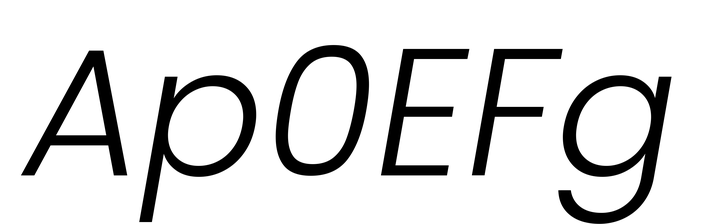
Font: Poppins-LightItalic